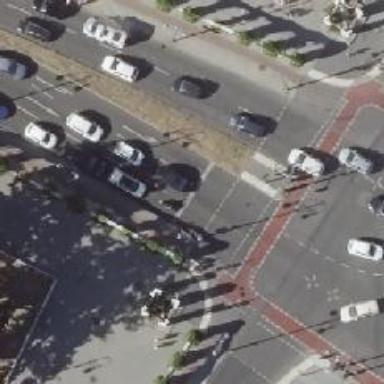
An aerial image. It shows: Road with traffic signals.